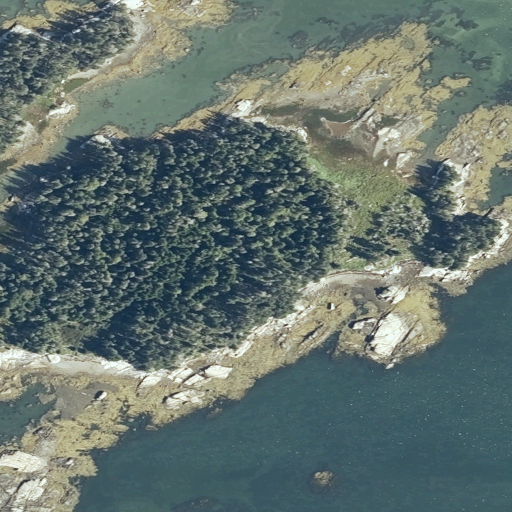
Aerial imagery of island in Maine named East Sheep Island containing herbaceous wetlands, open water, evergreen forest, woody wetlands, and barren land